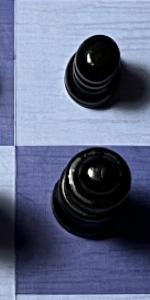
Label: Queen_Black